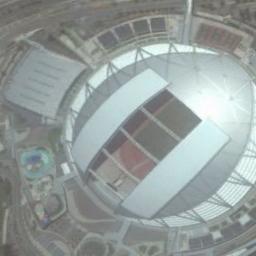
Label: stadium